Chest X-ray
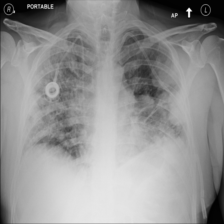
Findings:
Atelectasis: negative
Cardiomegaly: negative
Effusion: positive
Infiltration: negative
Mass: positive
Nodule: negative
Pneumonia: negative
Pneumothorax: negative
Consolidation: negative
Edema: positive
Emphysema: negative
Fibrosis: negative
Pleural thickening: negative
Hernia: negative